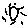
Label: sun